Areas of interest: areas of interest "Ulanqab Daily Newspaper"
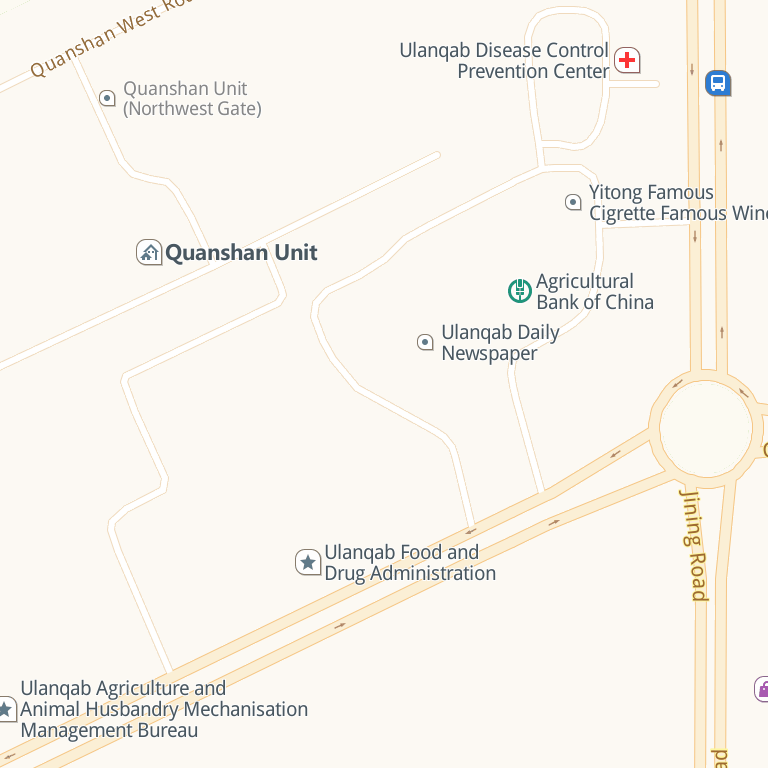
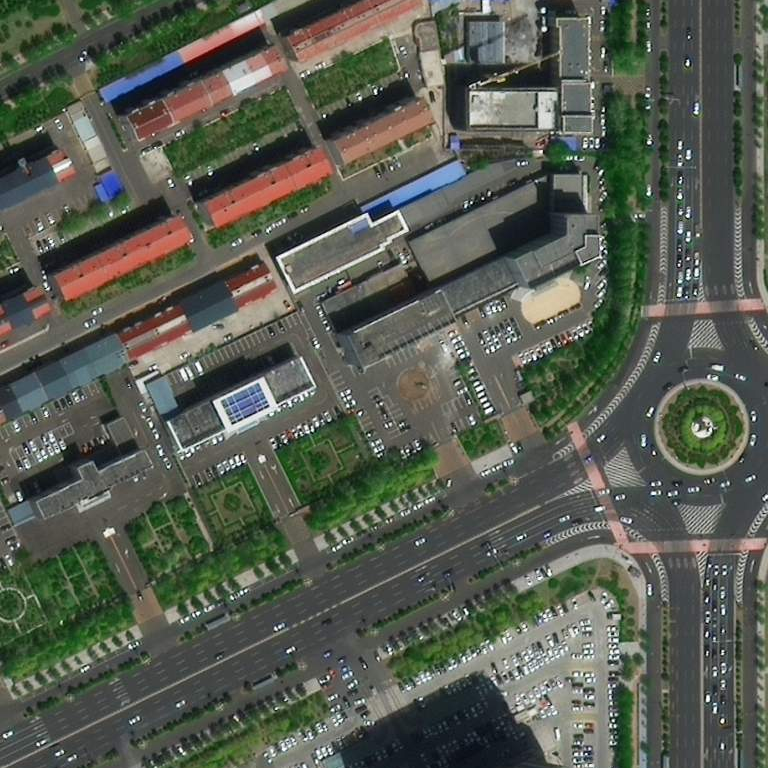